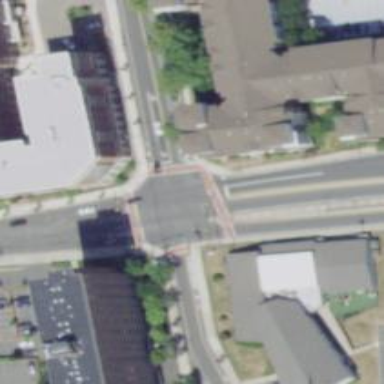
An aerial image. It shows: Crossing with marked lines on the road.